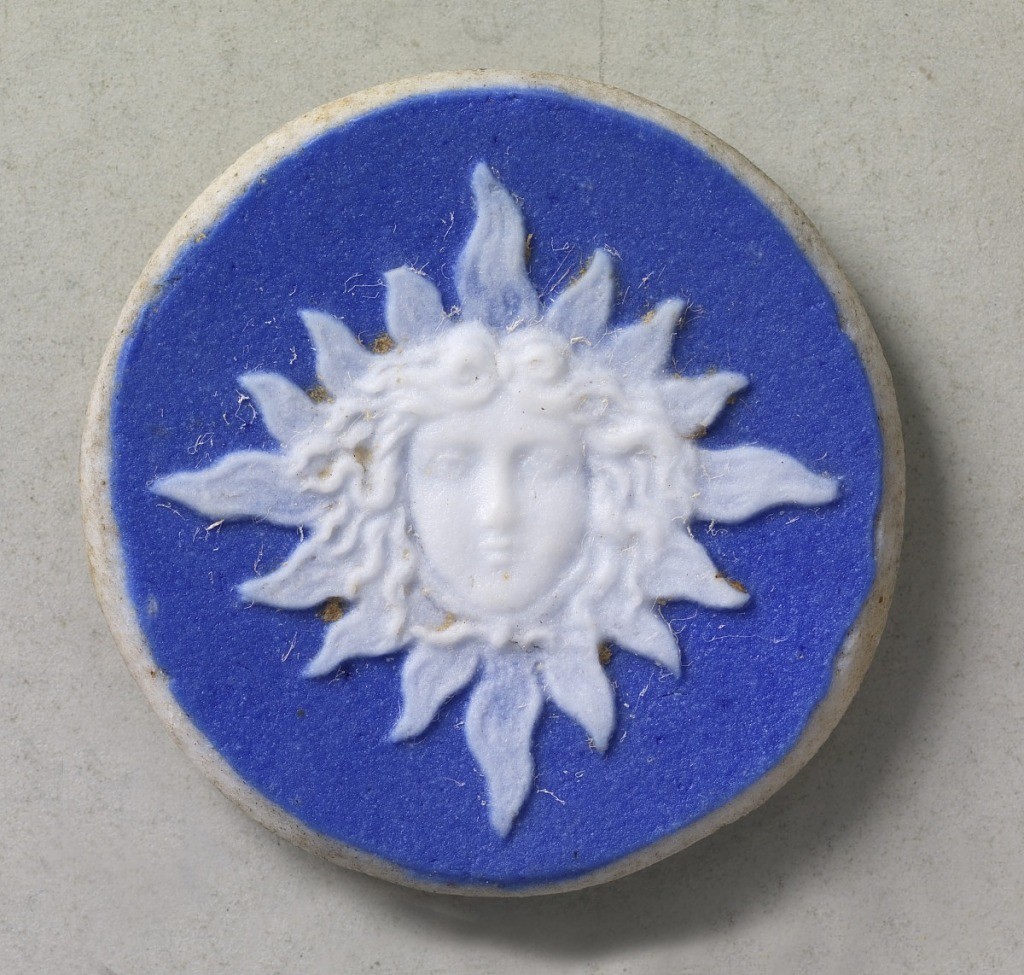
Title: Medallion
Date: late 18th century
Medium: Stoneware
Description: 1925-2-5-a,b: Seven circular and one lozenge shaped medallions o...;     1925-2-5-a: Circular and lozenge shaped medallions or mounts i...